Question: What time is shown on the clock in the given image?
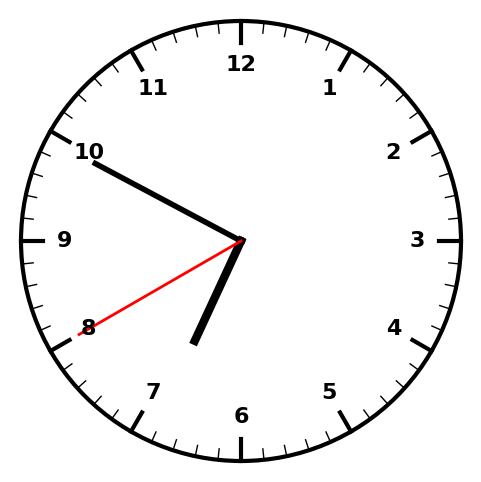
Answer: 06:49:40